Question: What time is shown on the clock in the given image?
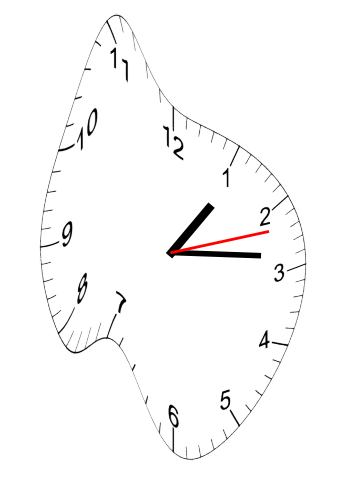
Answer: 01:14:12